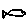
Label: fish